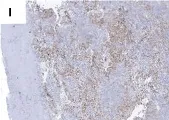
WT-1.
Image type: pathology (immunostaining)